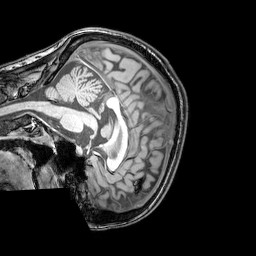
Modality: T1w
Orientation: sagittal
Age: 21
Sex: female
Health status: healthy
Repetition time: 0.081 s
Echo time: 0.037 s